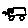
Label: car